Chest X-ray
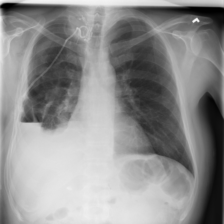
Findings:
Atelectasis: positive
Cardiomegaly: negative
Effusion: negative
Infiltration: positive
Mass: negative
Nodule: negative
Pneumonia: negative
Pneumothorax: positive
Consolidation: negative
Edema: negative
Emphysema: negative
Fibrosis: negative
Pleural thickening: negative
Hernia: negative